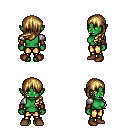
a pixel art fantasy rpg character, female body template, orc, green skin, steel arm armor, gold greaves, blonde left-swept hairstyle, cloth bracers, brown shoes, four views (front, back, left, right), 2x2 character sprite sheet, small pixel art, hard edges, no anti-aliasing